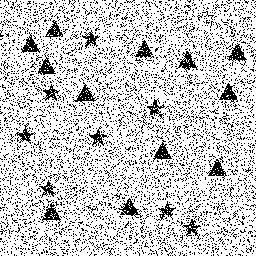
Squares: 0
Triangles: 12
Stars: 8
Total shapes: 20